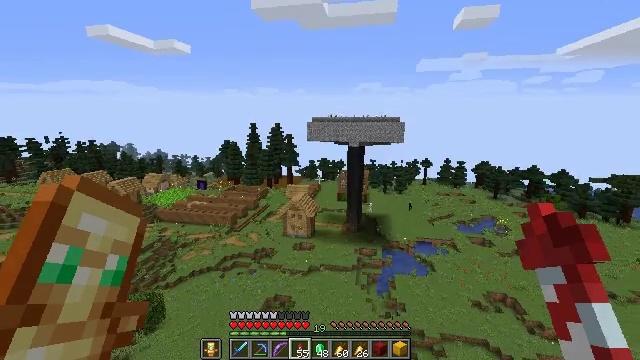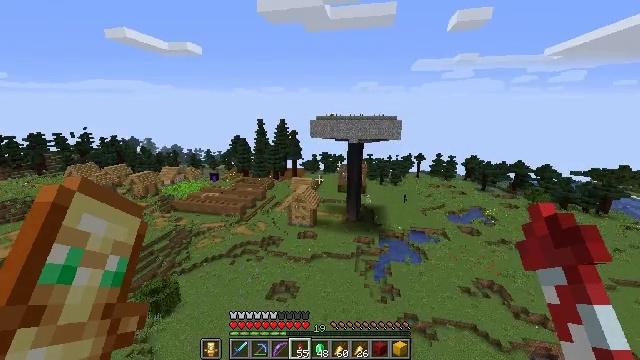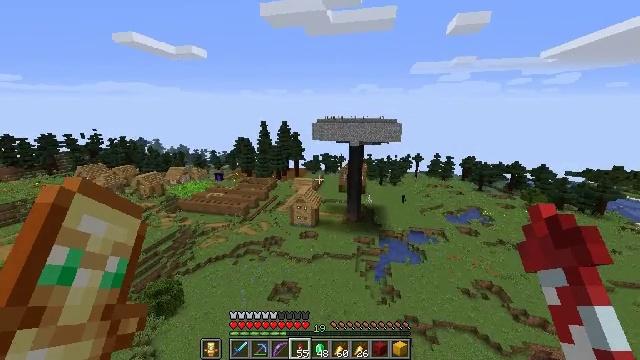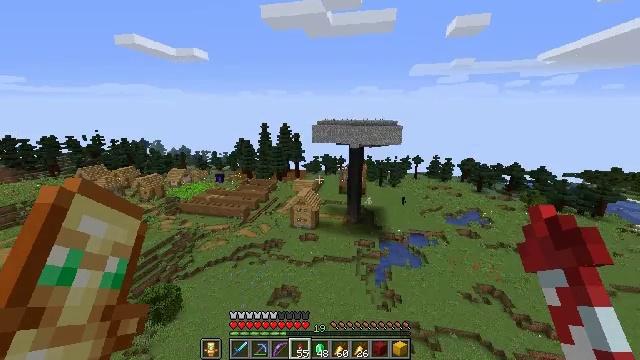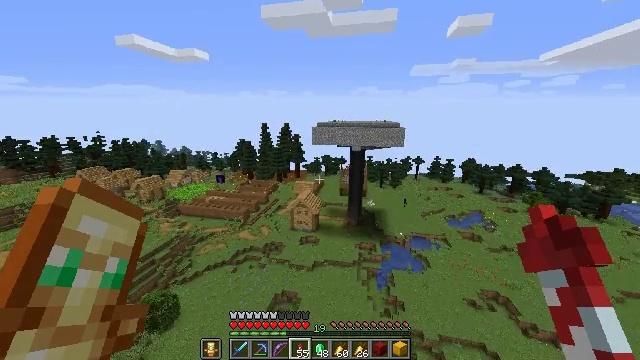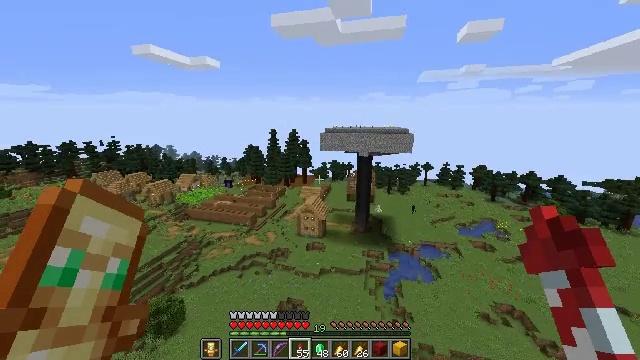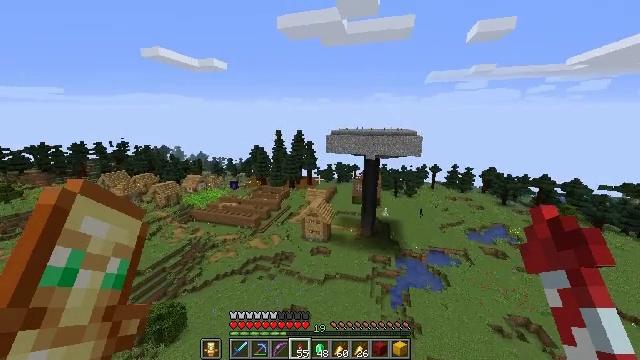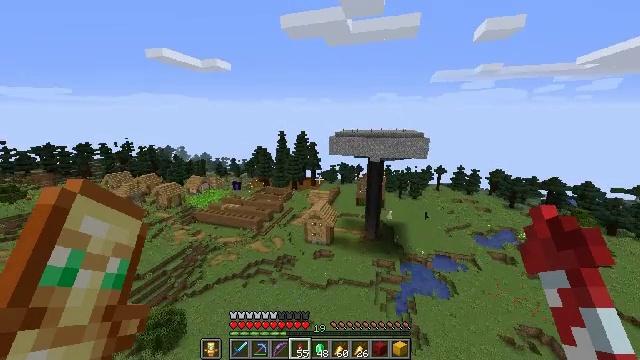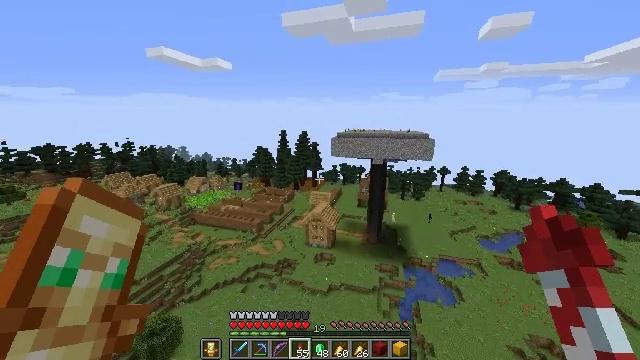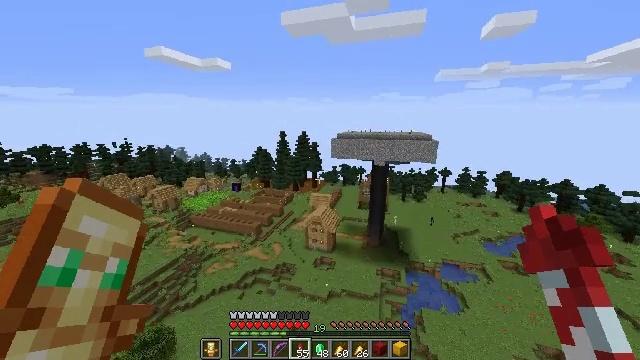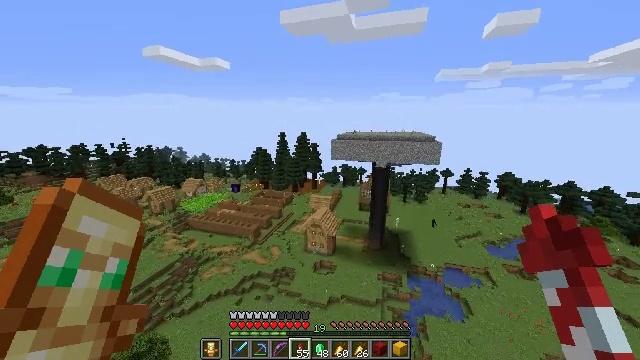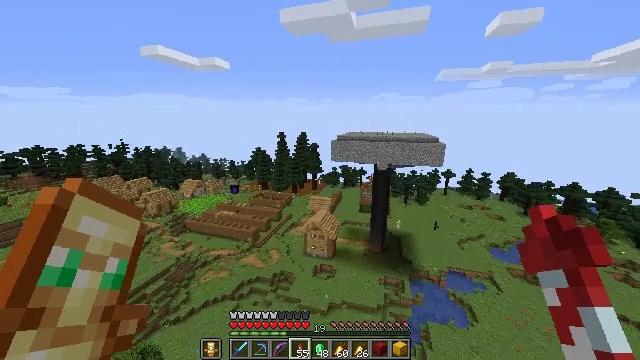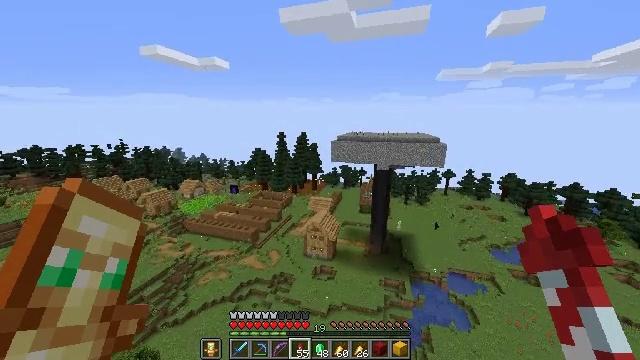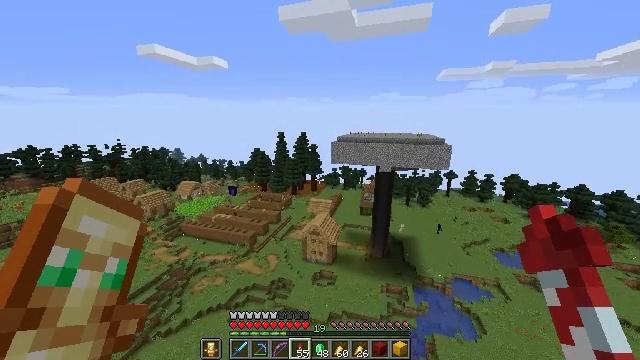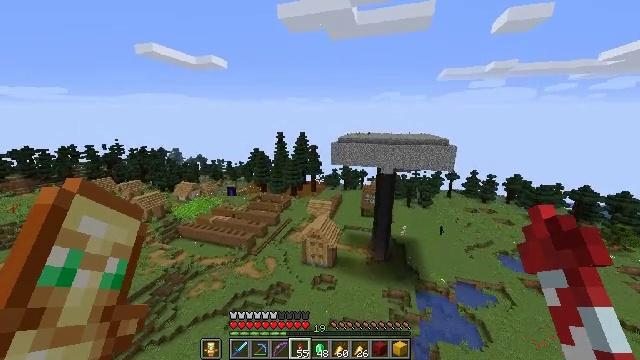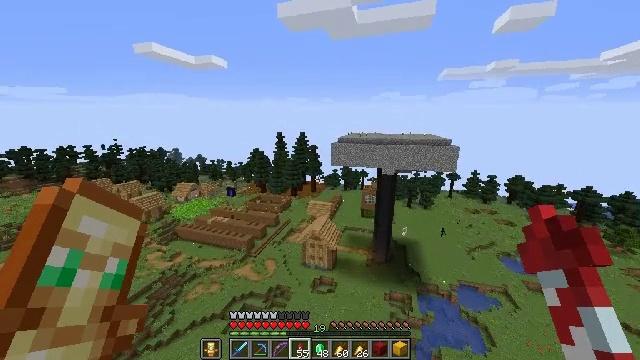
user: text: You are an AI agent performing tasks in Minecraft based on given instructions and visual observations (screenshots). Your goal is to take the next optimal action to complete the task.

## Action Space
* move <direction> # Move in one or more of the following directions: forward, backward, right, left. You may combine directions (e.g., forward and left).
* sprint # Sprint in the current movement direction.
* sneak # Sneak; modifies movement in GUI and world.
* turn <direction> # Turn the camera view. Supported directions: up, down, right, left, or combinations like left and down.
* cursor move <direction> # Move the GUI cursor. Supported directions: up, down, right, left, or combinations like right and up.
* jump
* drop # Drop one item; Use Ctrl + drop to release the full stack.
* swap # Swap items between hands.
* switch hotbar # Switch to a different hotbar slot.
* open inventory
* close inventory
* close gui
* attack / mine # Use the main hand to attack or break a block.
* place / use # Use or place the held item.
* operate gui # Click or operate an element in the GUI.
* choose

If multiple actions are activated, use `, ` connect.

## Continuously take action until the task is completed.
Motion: motion action
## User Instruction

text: Mine spruce planks to gather materials.
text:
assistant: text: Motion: move forward, sprint, turn down
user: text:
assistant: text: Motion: move forward, sprint
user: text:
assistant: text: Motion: move forward, sprint
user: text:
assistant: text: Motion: move forward, sprint
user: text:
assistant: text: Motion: move forward, sprint, turn left and up
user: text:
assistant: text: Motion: move forward, sprint, turn left
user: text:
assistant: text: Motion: move forward, sprint
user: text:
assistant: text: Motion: move forward, sprint
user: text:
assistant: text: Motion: move forward, sprint
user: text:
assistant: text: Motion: move forward, sprint
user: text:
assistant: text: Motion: move forward, sprint
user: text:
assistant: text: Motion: move forward, sprint
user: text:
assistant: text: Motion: move forward, sprint
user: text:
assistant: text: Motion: move forward, sprint
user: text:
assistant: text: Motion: move forward, sprint
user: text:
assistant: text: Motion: move forward, sprint
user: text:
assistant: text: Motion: move forward, sprint
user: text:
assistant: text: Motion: move forward, sprint
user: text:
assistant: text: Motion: move forward, sprint
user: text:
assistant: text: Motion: move forward, sprint
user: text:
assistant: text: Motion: move forward, sprint
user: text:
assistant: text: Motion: move forward, sprint
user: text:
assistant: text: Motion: move forward, sprint
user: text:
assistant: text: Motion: move forward, sprint
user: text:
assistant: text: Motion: move forward, sprint
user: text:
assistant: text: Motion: move forward, sprint
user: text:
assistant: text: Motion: move forward, sprint
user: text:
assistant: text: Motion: move forward, sprint
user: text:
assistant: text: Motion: move forward, sprint, turn right and up
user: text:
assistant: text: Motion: move forward, sprint, turn up